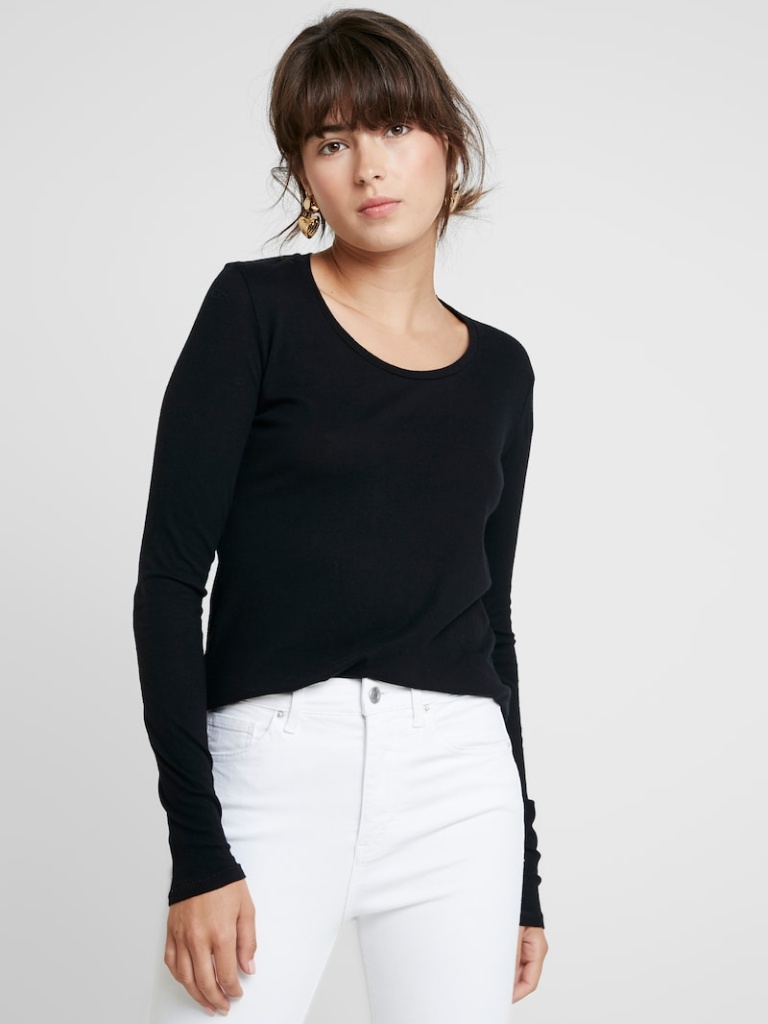
cotton relaxed a long-sleeved with the sleeves down hip length French Tucked crew t-shirt